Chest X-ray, AP view. Patient: 43 years old, sex M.
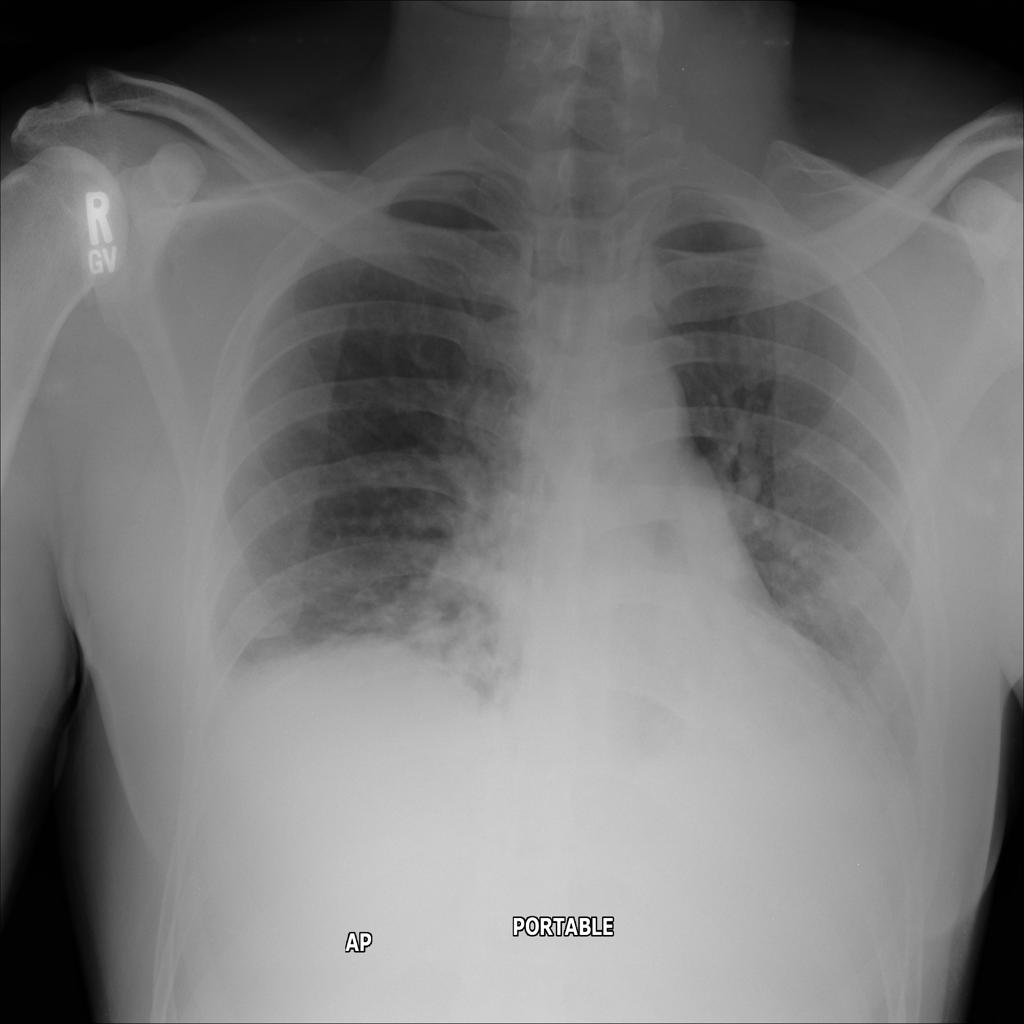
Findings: No Finding